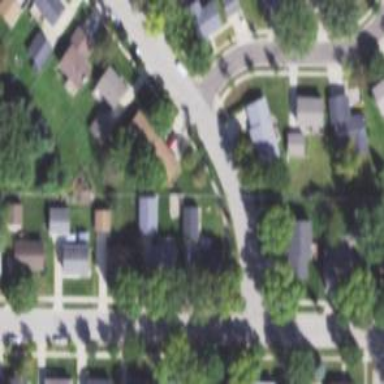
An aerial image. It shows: Residential road with separate asphalt sidewalk.